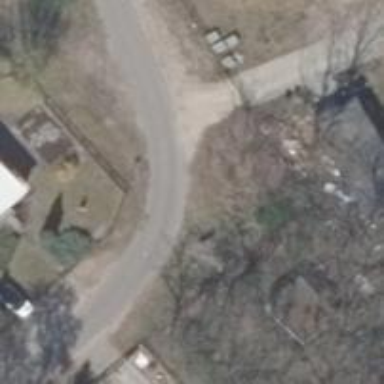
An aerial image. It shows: Asphalt road in residential area.